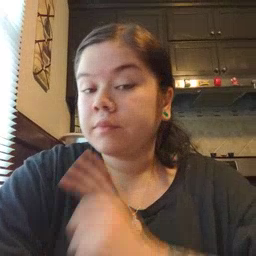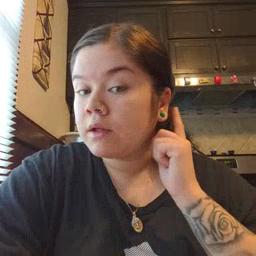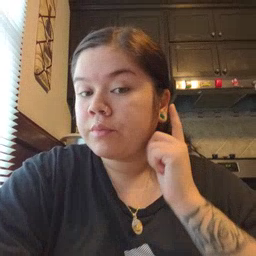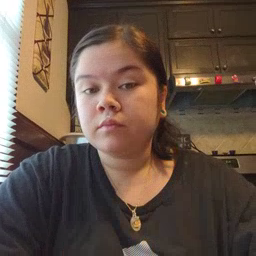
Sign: ear